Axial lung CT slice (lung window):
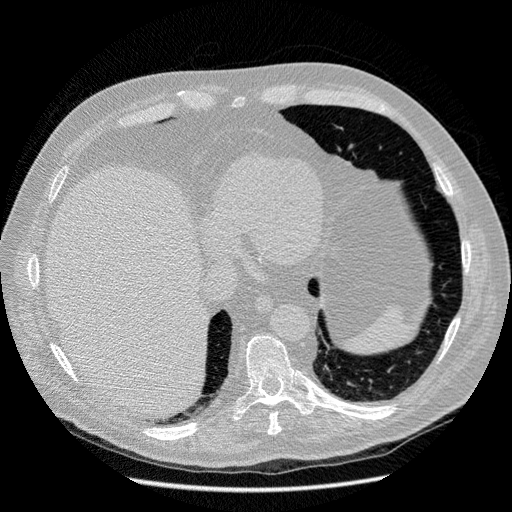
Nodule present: no